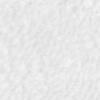
Label: no_change